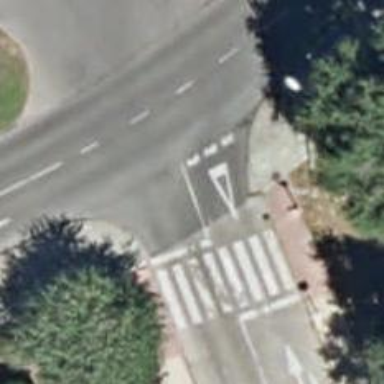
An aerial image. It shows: Road with "give way" sign.